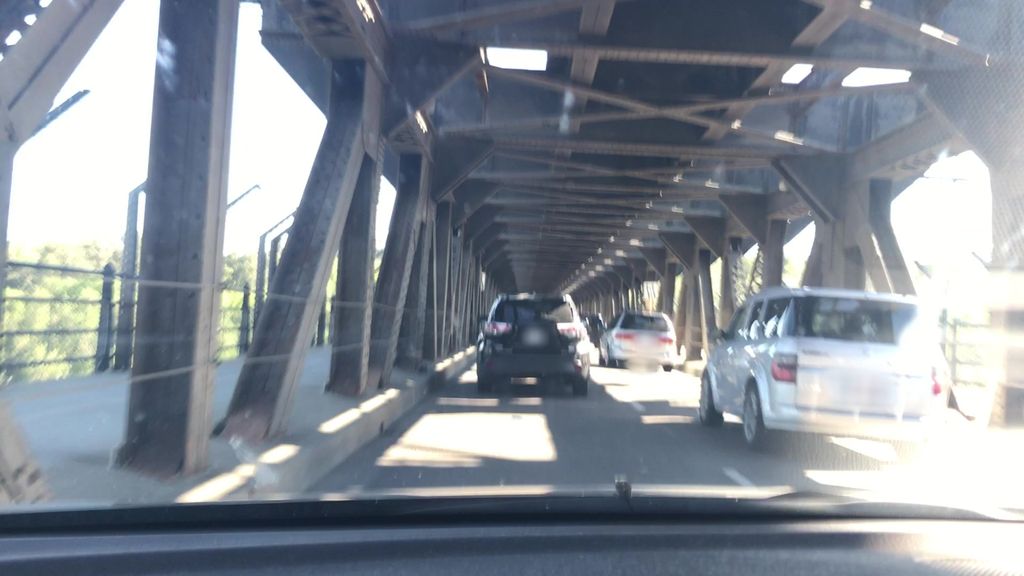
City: edmonton